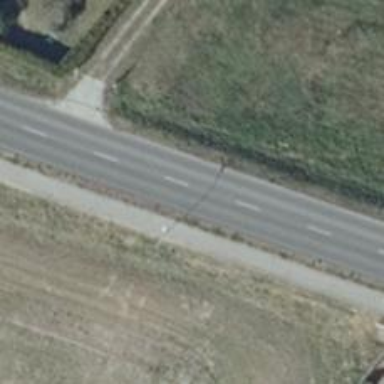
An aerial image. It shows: Asphalt road classified as tertiary.